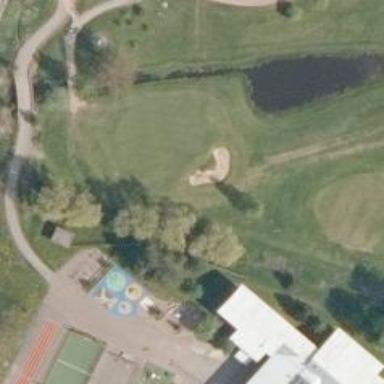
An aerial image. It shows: Golf hole.